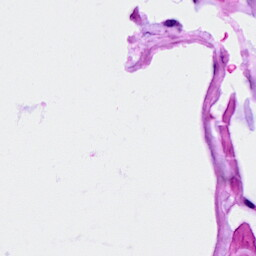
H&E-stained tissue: Breast